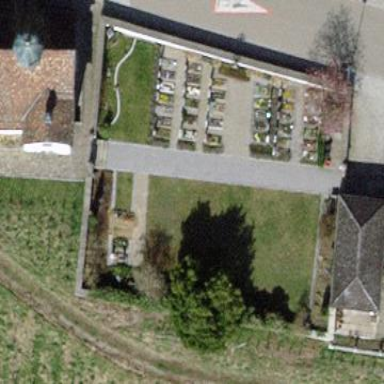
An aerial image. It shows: Cemetery.